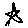
Label: star